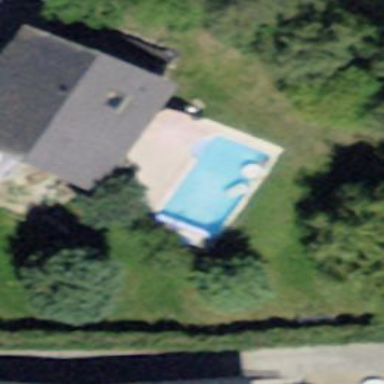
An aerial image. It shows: Swimming pool located in leisure land.